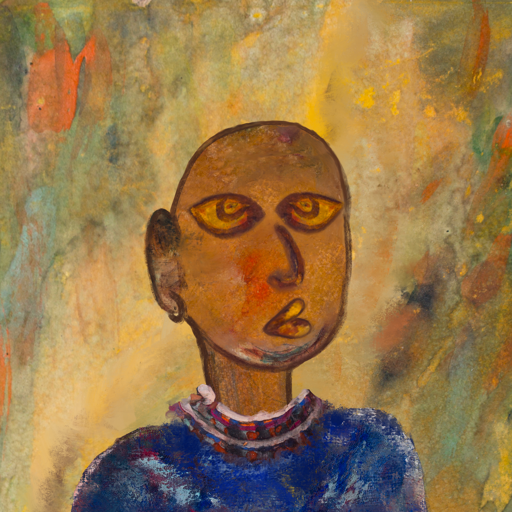
Background: Comrade, Head And Neck Side: Pipe, Face Side: Comrade, Bust: Irani, Hair Side: Blank, Head Accessory: Blank, Second Necklace: Blank, Necklace: Hypocrite_1, Baby: Blank